Aerial crown-view tile of a tropical tree (Barro Colorado Island, Panama), acquired 20241216:
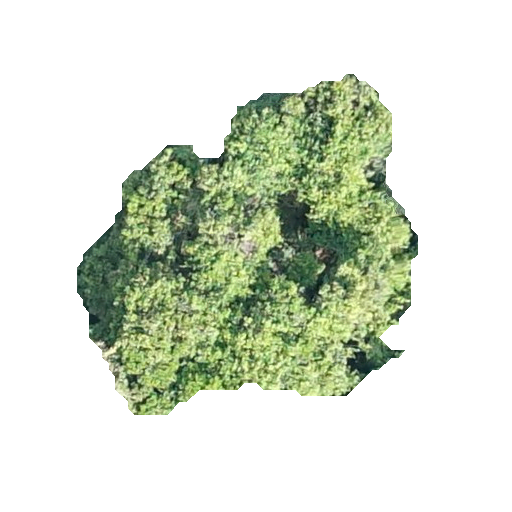
Species: Prioria copaifera
GBIF accepted scientific name: Prioria copaifera
Crown area: 115.894 m²